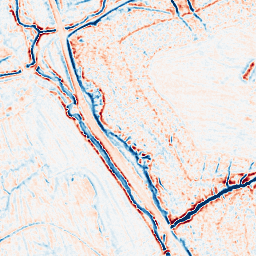
Category: edge_preserving
Decomposition family: bilateral
Decomposition parameters: d: 9
sigma_color: 75
sigma_space: 100
Upsampling method: cubic_mitchell
Upsampling parameters: scale: 2
Upsampling scale: 2